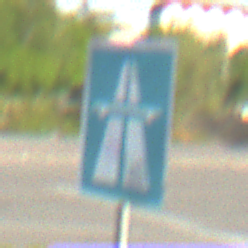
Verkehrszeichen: Autobahn
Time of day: MorningAfternoon
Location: Outdoor (Suburban)
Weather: PartlyCloudy
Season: NotSpecified
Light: Natural